Field crop: tomato
Growth stage: 2
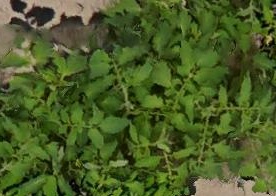
Species: tomato